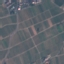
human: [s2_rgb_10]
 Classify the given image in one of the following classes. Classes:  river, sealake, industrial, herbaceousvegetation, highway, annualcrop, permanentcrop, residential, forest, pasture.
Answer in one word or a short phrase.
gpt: PermanentCrop